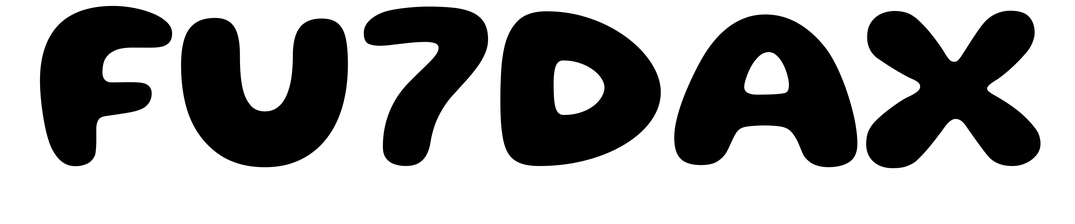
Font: Gluten_Bold